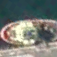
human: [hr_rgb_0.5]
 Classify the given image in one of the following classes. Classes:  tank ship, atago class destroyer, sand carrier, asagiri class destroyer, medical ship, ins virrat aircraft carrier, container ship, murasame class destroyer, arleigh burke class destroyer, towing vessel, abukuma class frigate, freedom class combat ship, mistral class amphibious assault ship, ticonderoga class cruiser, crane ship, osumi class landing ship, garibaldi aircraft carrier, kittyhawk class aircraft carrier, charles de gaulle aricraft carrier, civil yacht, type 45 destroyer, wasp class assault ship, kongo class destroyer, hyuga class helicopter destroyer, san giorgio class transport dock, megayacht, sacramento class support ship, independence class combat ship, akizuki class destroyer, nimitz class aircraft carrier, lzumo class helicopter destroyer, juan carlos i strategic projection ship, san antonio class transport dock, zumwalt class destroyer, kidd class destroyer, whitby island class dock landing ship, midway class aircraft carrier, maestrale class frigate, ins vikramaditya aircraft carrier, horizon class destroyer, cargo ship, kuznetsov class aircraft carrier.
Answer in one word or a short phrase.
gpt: Towing vessel